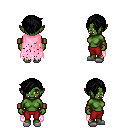
a pixel art fantasy rpg character, female body template, orc, green skin, pink tattered cape, red pants, black pixie cut hairstyle, leather bracers, white slippers, four views (front, back, left, right), 2x2 character sprite sheet, small pixel art, hard edges, no anti-aliasing